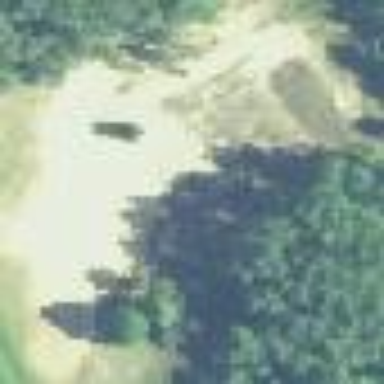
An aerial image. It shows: Sandy area is golf bunker.